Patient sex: M
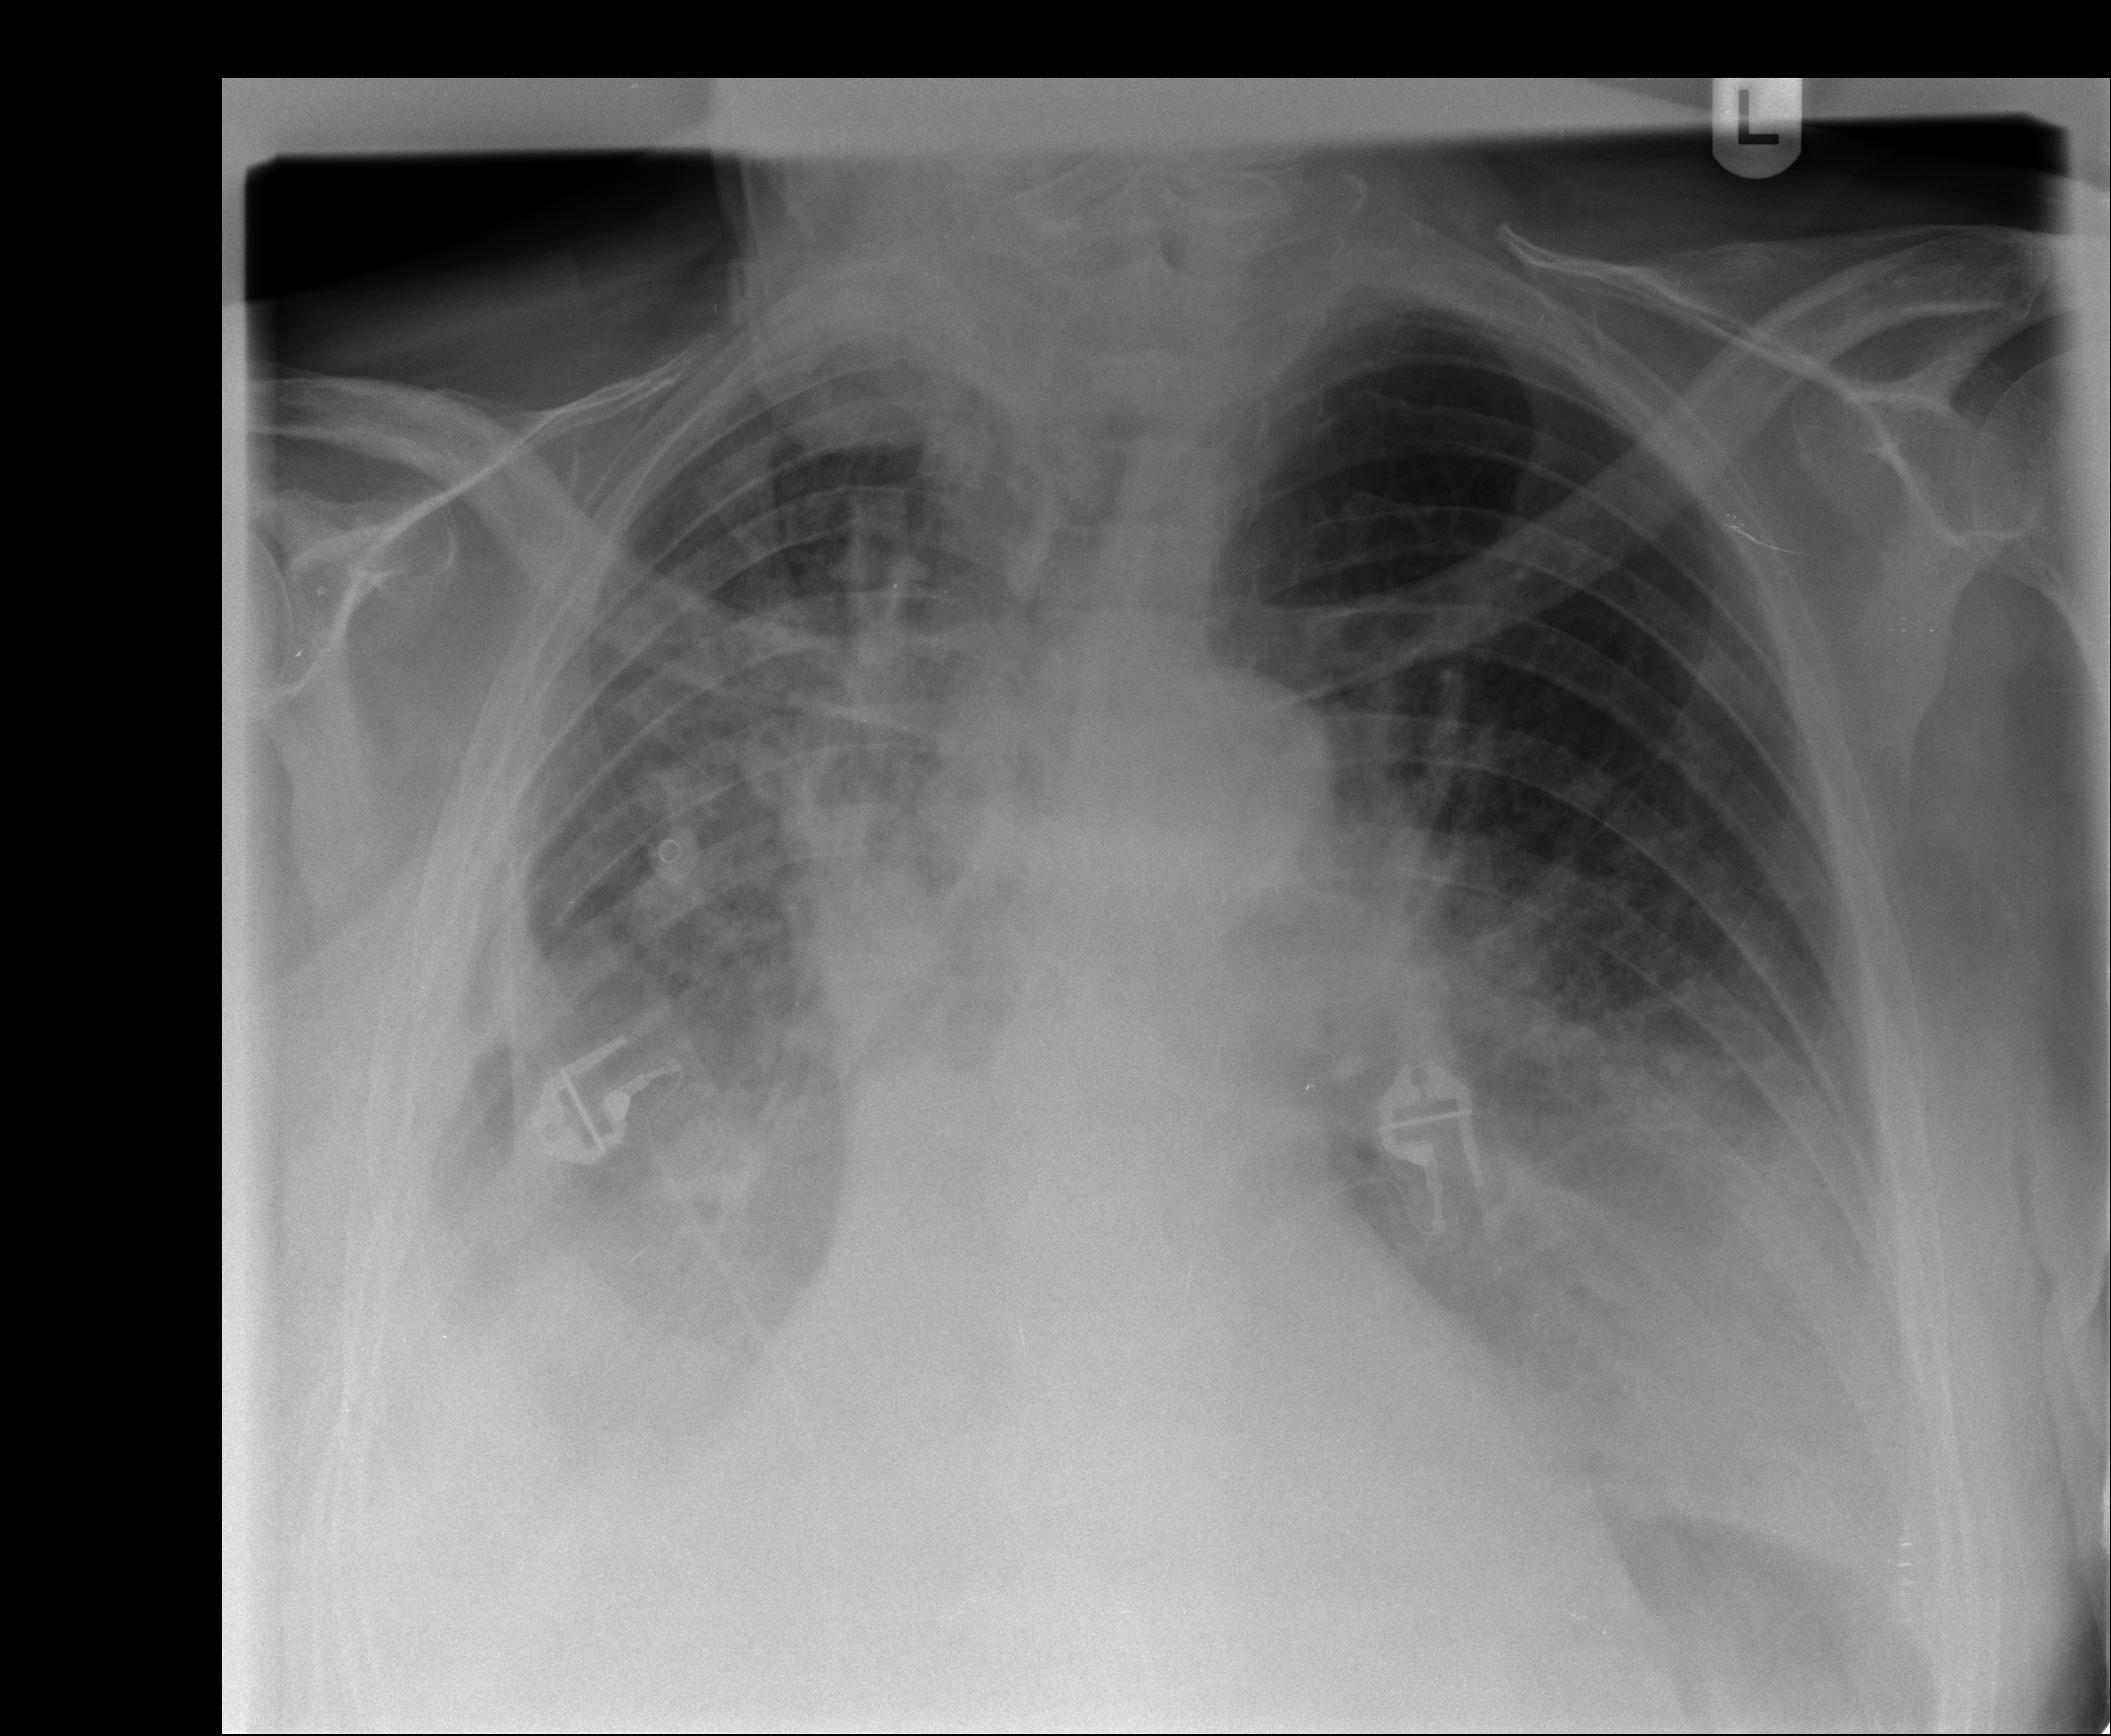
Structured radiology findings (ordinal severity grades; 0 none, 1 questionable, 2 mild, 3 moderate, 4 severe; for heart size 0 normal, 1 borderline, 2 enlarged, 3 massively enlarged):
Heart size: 2
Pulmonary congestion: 3
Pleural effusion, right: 3
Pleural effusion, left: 3
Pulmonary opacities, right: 2
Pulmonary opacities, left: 2
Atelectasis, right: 2
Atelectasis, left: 2